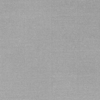
Label: dusty